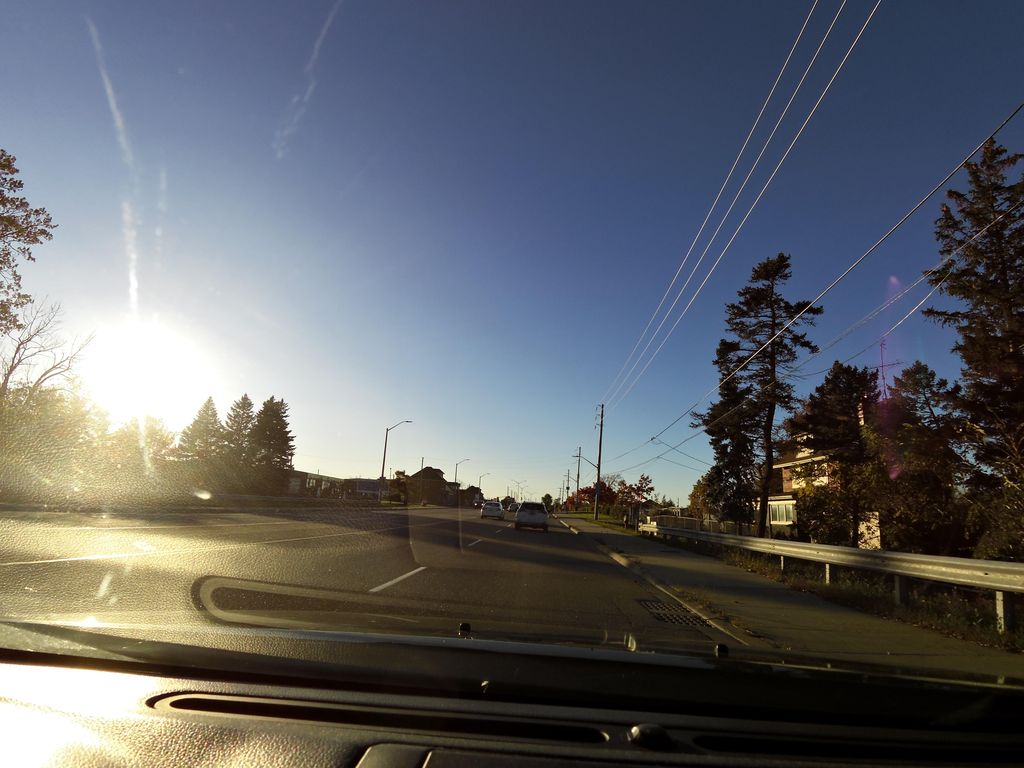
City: hamilton